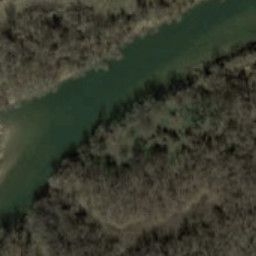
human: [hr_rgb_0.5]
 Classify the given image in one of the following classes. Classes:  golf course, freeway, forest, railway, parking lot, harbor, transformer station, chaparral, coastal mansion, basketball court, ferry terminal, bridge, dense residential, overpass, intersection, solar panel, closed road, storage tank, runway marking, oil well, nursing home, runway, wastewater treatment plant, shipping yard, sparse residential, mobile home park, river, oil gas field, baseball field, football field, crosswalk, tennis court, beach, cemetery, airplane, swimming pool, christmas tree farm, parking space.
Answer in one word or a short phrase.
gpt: river